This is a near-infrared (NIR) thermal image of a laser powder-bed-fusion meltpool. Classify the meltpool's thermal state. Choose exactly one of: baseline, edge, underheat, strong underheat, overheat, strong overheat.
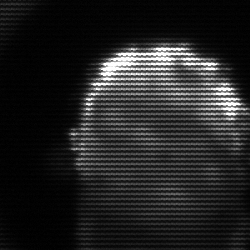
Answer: baseline